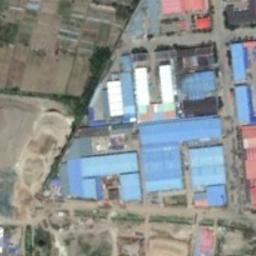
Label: industrial_area